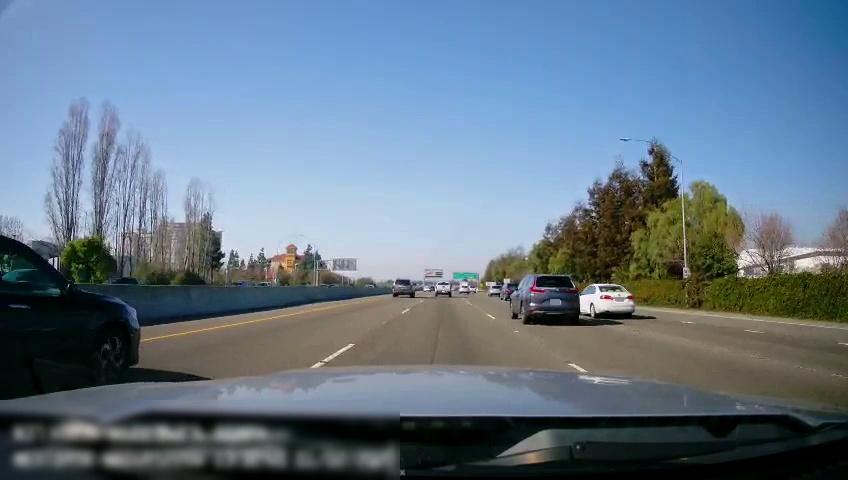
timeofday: Day
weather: Sunny
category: Drivable Space
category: Vehicles | Car
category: Vehicles | Car
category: Vehicles | SUV
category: Vehicles | SUV
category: Vehicles | Truck
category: Vehicles | SUV
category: Vehicles | SUV
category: Vehicles | Car
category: Vehicles | Car
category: Vehicles | Car
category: Vehicles | Car
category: Lanes | Alternate Lane
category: Lanes | Current Lane
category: Lanes | Current Lane
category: Lanes | Alternate Lane
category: Lanes | Alternate Lane
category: Lanes | Alternate Lane
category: Traffic | Signs